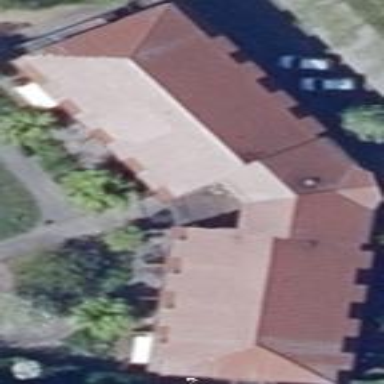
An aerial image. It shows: Hospice building.